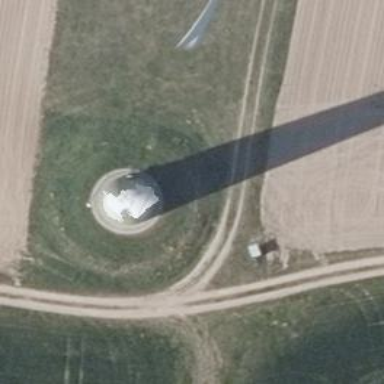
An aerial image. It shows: Wind turbine generating power.